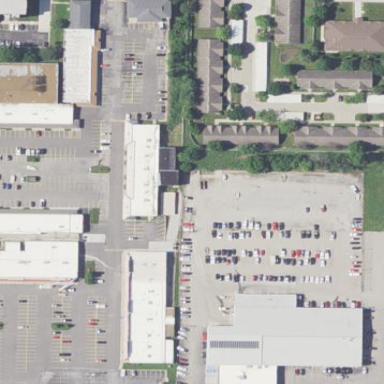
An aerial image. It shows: Commercial area.